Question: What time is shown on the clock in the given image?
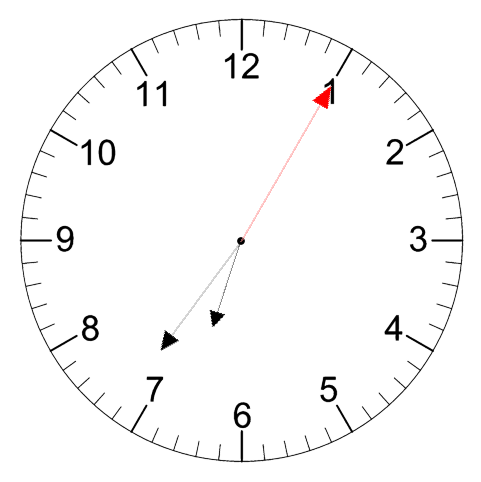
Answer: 06:36:05